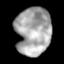
Tissue: lung
Cell type: Others
Senescence score: 0.2306
Nuclear area (px): 1647
Mean DAPI intensity: 167.651